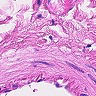
Metastatic tissue present: no